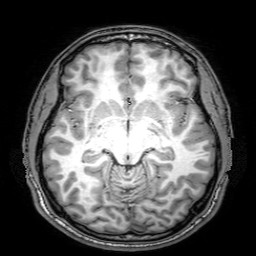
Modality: T1w
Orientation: axial
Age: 22
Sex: male
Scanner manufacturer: philips
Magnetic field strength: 3 T
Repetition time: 8.078 s
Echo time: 3.693 s